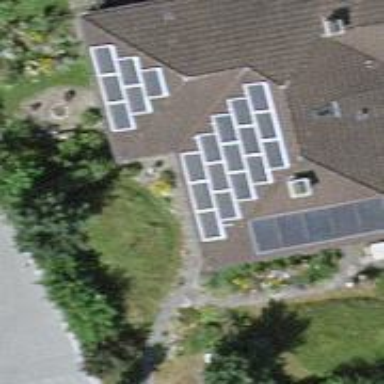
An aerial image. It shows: Solar power generator.